Field crop: tomato
Growth stage: 1
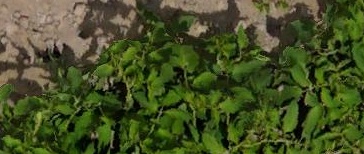
Species: tomato